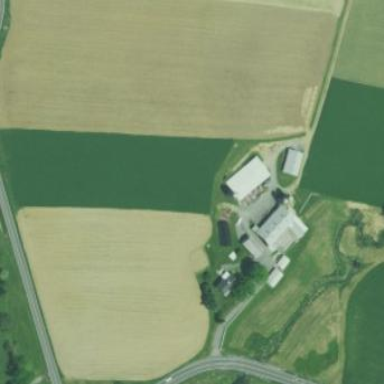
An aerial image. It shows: Farmyard area.